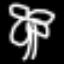
Label: palm tree